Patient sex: M
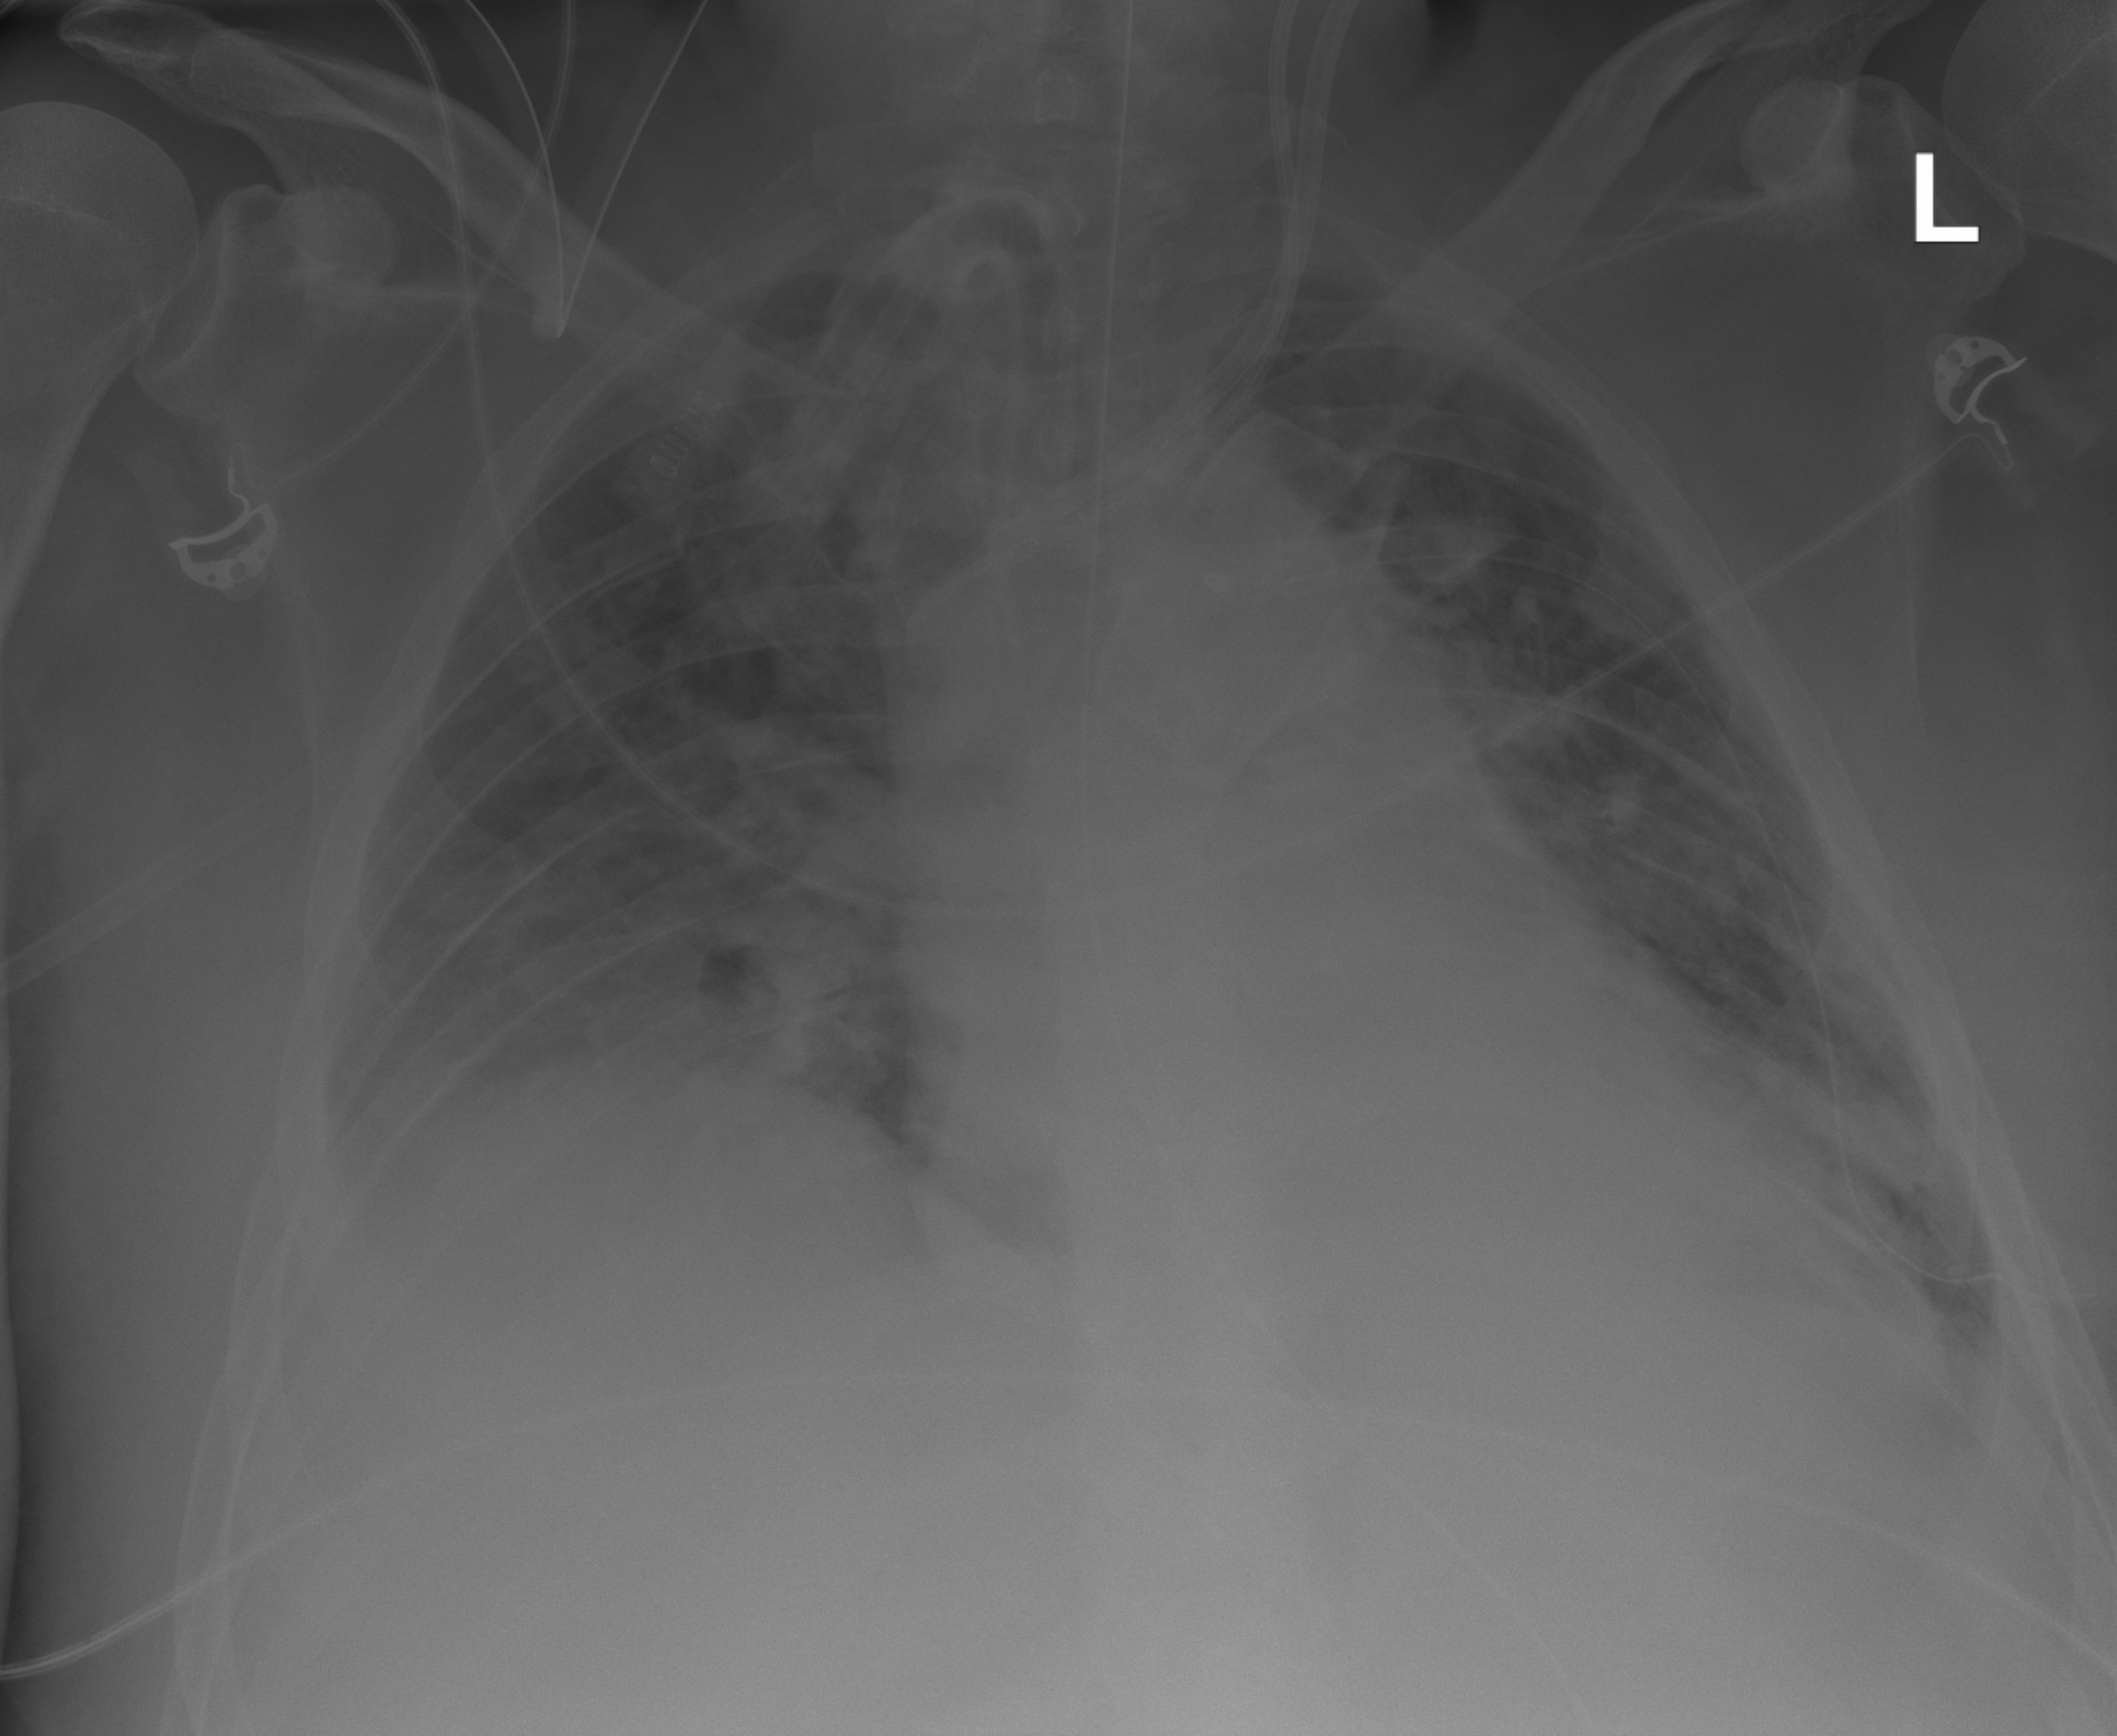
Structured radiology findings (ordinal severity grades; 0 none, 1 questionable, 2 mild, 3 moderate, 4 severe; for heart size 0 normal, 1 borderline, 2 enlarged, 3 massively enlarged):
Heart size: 2
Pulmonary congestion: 2
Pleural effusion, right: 2
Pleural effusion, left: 0
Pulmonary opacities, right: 2
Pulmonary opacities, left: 2
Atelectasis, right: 2
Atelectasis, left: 2